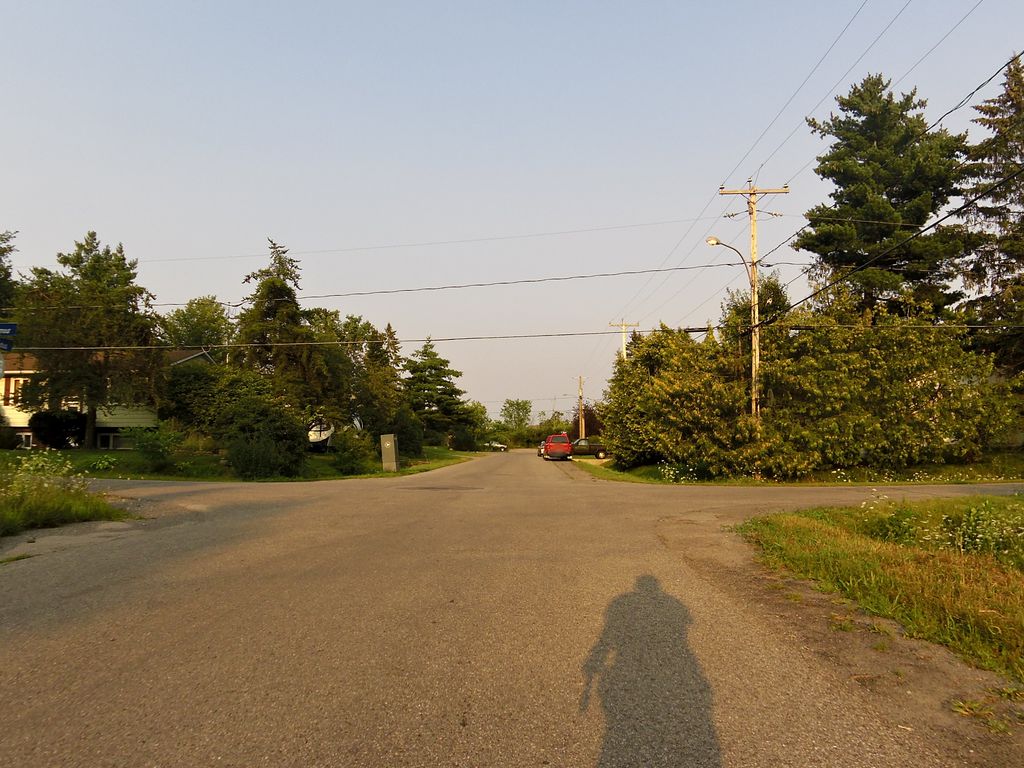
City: ottawa-gatineau